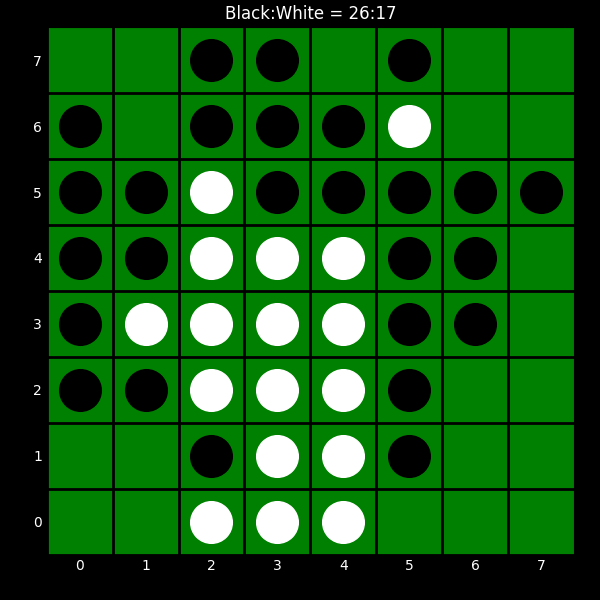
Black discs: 26
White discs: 17